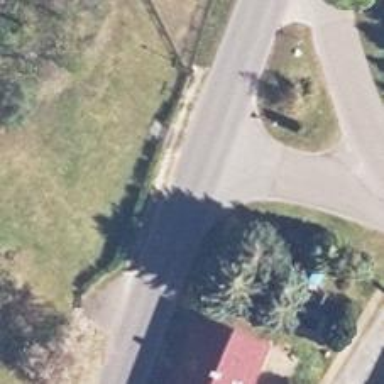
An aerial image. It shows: Tertiary road.